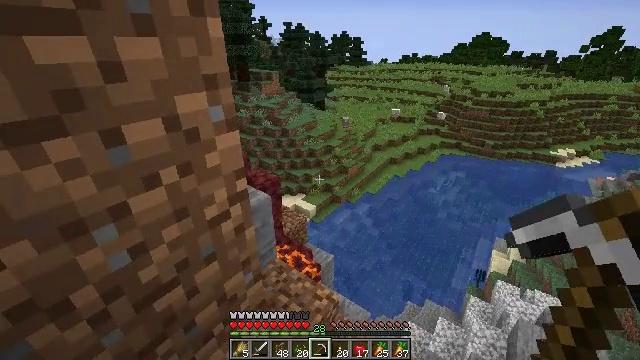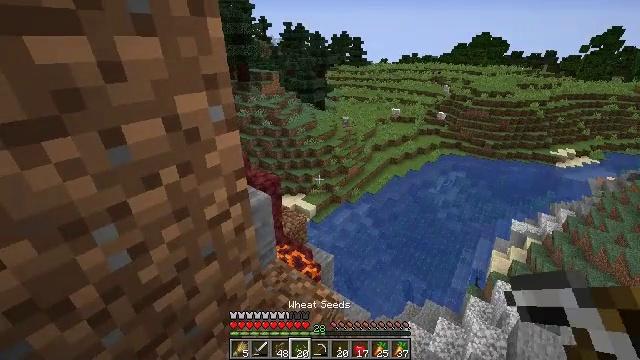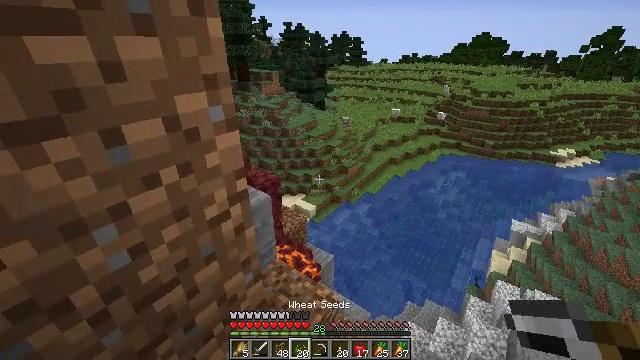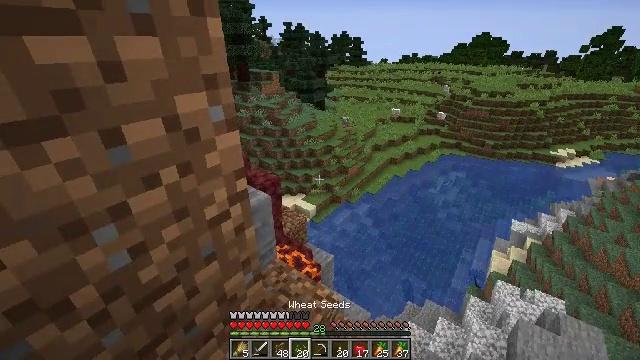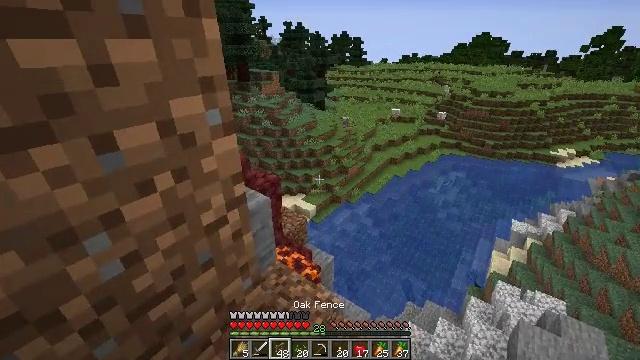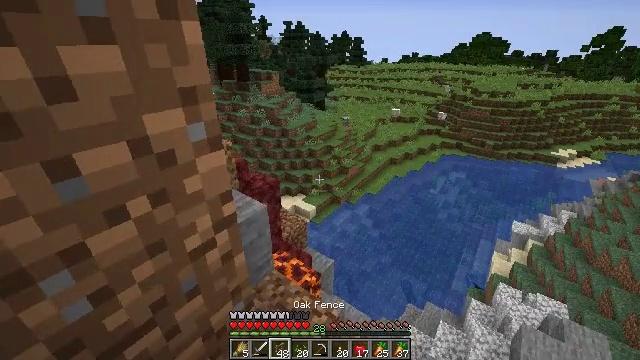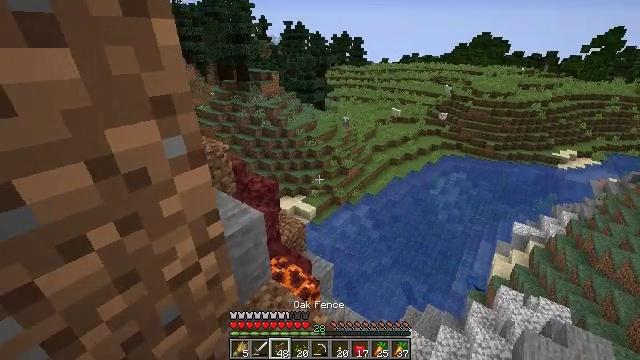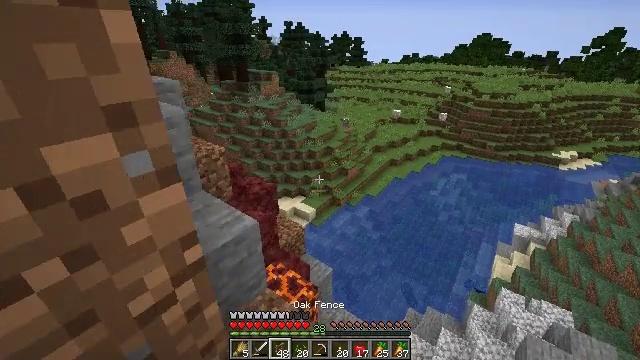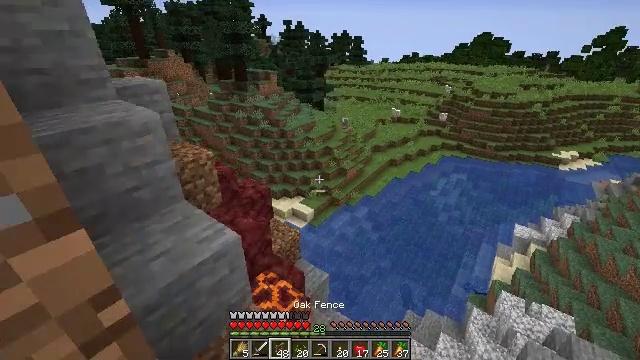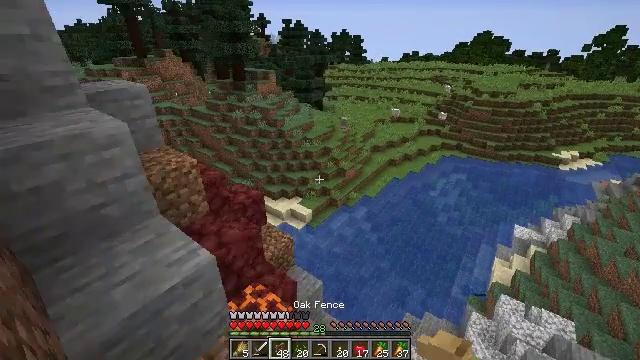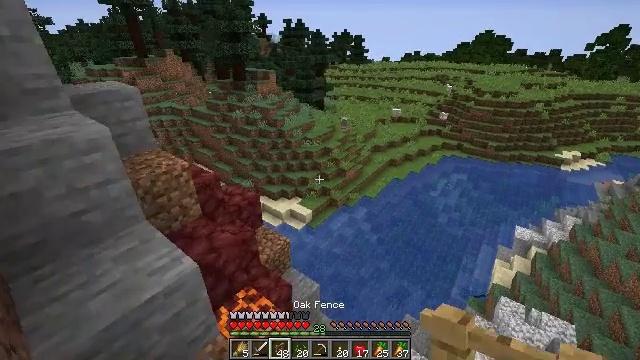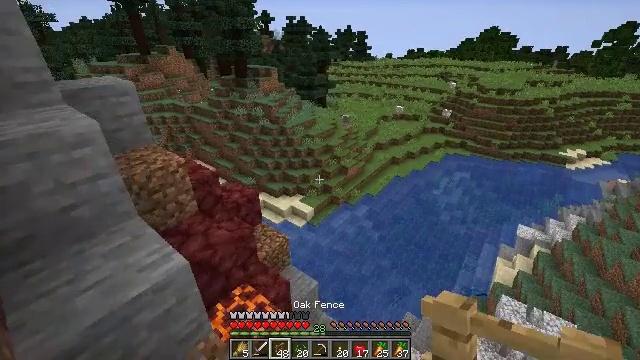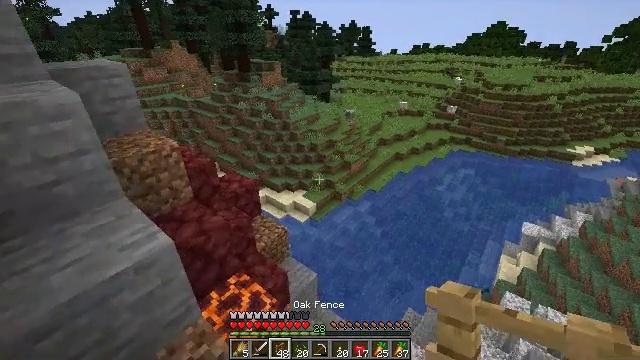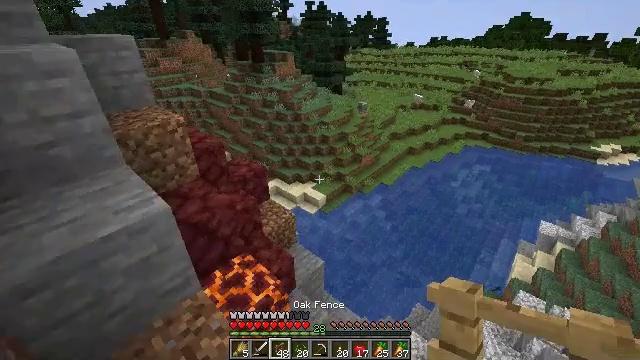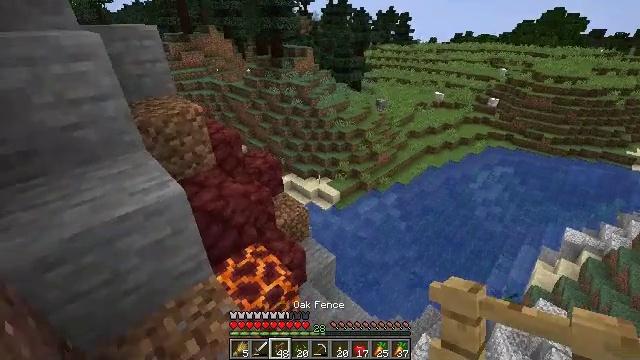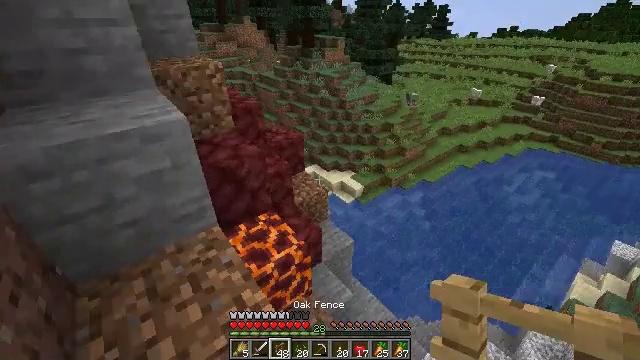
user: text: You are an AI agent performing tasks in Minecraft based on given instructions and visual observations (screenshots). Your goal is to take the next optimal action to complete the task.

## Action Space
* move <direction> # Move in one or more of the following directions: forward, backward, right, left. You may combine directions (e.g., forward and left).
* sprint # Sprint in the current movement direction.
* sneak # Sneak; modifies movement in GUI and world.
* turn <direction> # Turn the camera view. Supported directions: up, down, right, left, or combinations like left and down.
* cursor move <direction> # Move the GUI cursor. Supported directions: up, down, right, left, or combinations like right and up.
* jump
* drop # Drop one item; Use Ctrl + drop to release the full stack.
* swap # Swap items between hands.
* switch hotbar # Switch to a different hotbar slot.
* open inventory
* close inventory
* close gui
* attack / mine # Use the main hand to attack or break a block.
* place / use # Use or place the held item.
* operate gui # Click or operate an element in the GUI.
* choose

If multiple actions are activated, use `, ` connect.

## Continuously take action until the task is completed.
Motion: motion action
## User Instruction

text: Gather the chest from its place.
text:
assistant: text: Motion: no_op
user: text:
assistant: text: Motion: no_op
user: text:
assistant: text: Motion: no_op
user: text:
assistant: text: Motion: move forward
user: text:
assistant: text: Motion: move forward
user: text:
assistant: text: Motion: move forward
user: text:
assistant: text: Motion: move forward and move right
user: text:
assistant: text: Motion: move forward and move right
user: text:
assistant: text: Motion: move forward and move right
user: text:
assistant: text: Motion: move right
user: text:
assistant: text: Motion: no_op
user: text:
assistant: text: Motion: no_op
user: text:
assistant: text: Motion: turn left and down
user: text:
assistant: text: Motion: turn left
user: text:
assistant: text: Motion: turn left
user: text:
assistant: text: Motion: turn left
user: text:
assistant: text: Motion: turn left
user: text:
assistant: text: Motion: turn left
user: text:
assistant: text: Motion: no_op
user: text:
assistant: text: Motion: no_op
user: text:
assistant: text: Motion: no_op
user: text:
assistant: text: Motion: no_op
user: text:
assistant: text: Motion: no_op
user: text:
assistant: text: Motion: no_op
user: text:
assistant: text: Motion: turn right
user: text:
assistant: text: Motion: turn right
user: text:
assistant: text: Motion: turn right
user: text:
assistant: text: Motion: turn right and up
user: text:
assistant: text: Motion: turn right and up
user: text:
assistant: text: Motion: no_op